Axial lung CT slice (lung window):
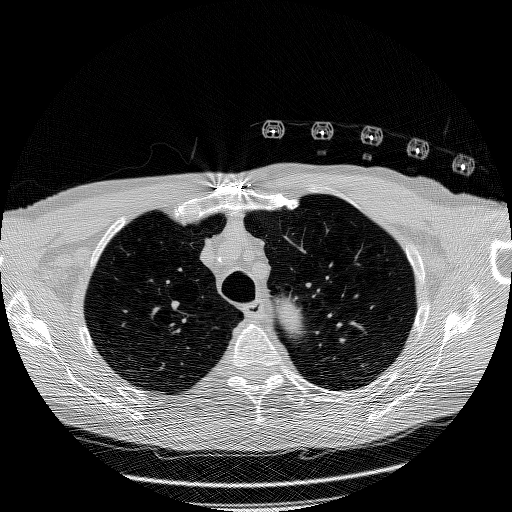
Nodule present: no